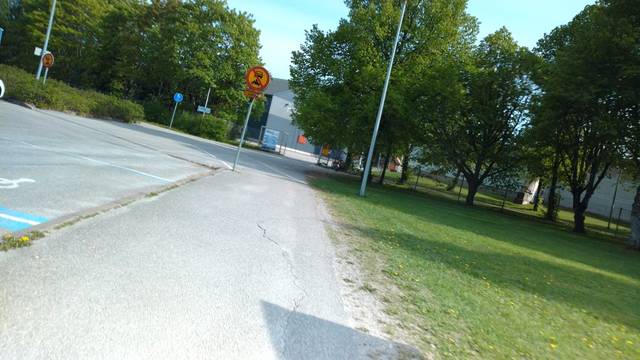
Region: Finland
Coordinates: 60.382, 23.14